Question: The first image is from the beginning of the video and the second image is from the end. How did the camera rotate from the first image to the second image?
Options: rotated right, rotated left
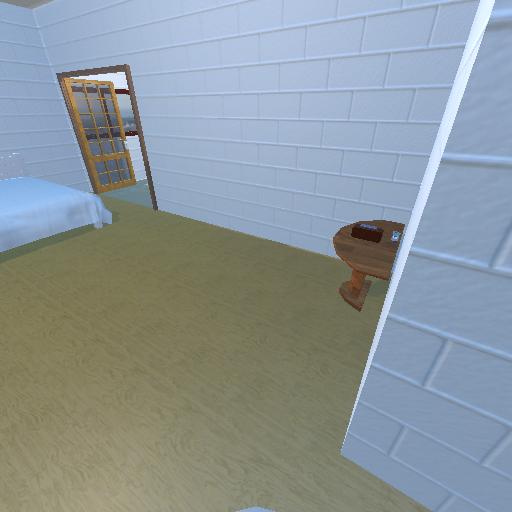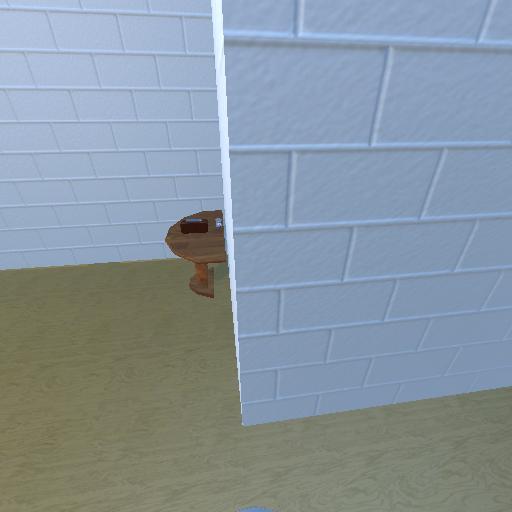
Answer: rotated right